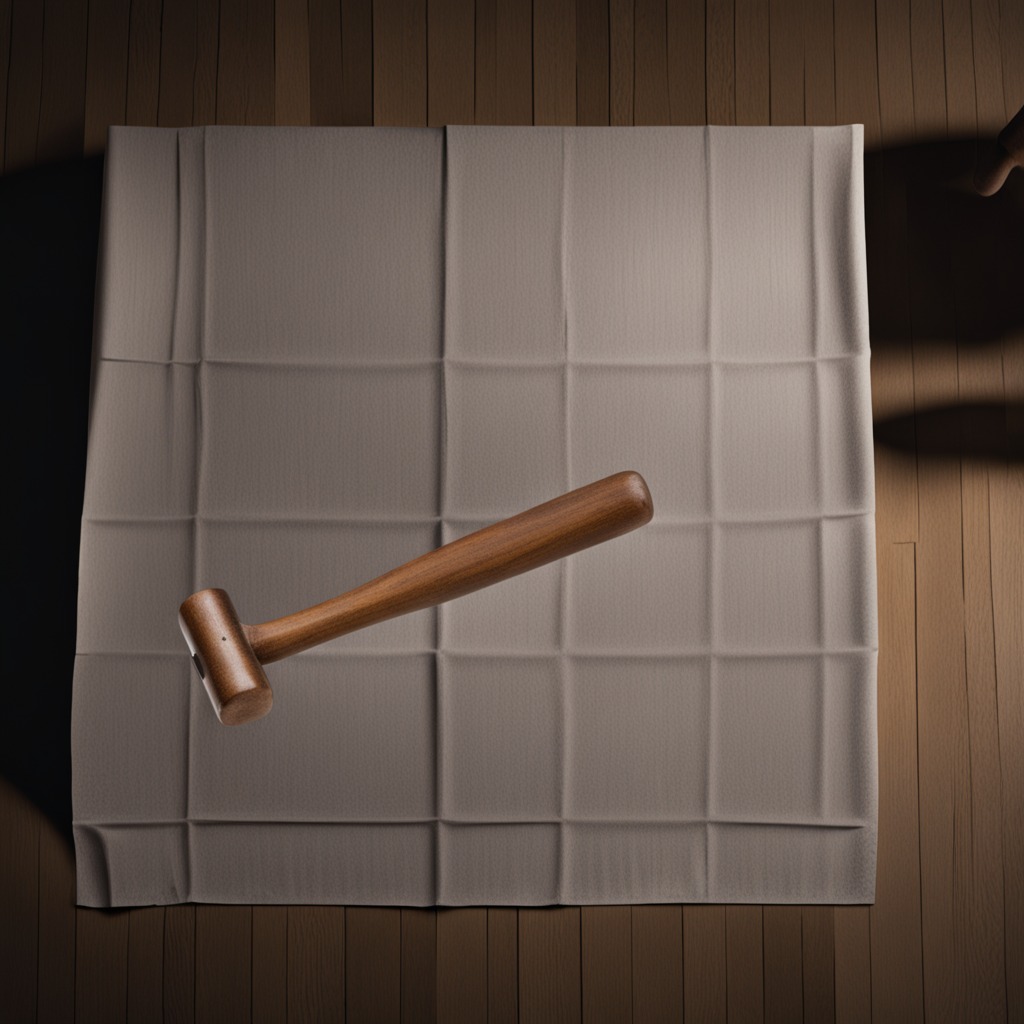
A hammer lying on the wooden table.